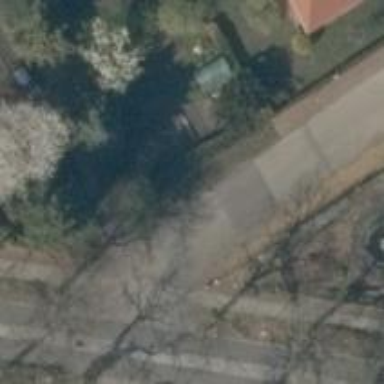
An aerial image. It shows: Asphalt road in residential area.